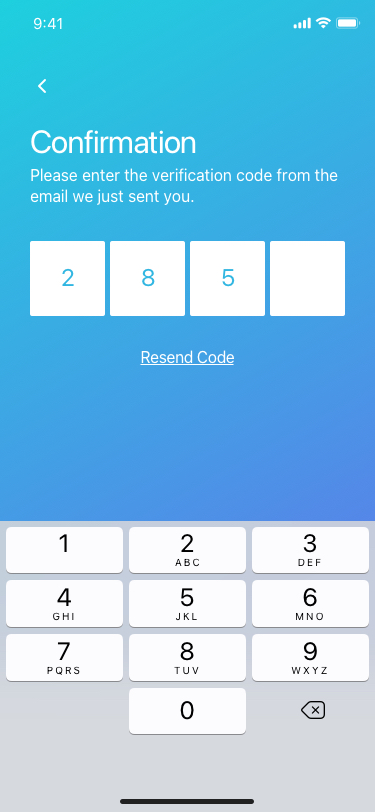
Text in this UI design:
0
WXYZ
9
TUV
8
PQRS
7
MNO
6
JKL
5
GHI
4
DEF
3
ABC
2
1
Resend Code
2
8
5
Please enter the verification code from the email we just sent you.
Confirmation